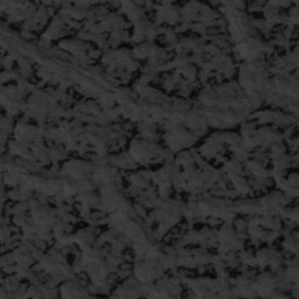
Label: frost